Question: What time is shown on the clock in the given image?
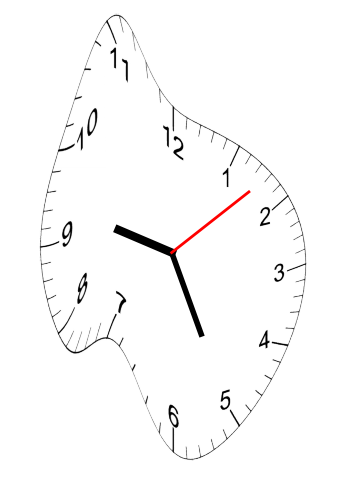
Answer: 09:25:08